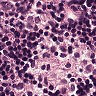
Metastatic tissue present: no